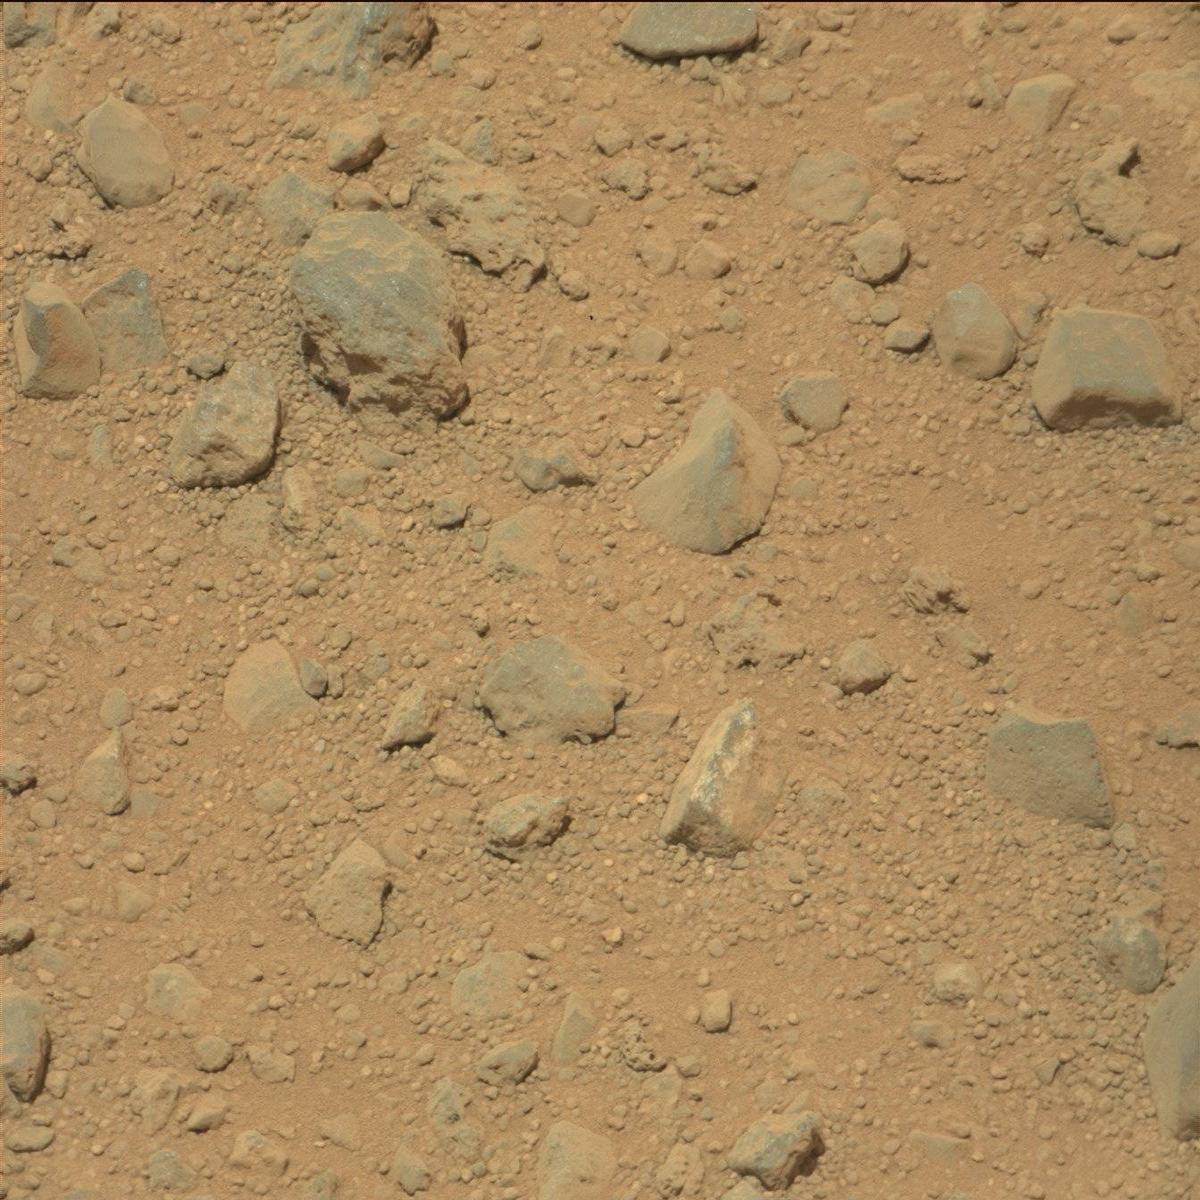
Terrain classes present: Bedrock, Rock, Sand / Soil